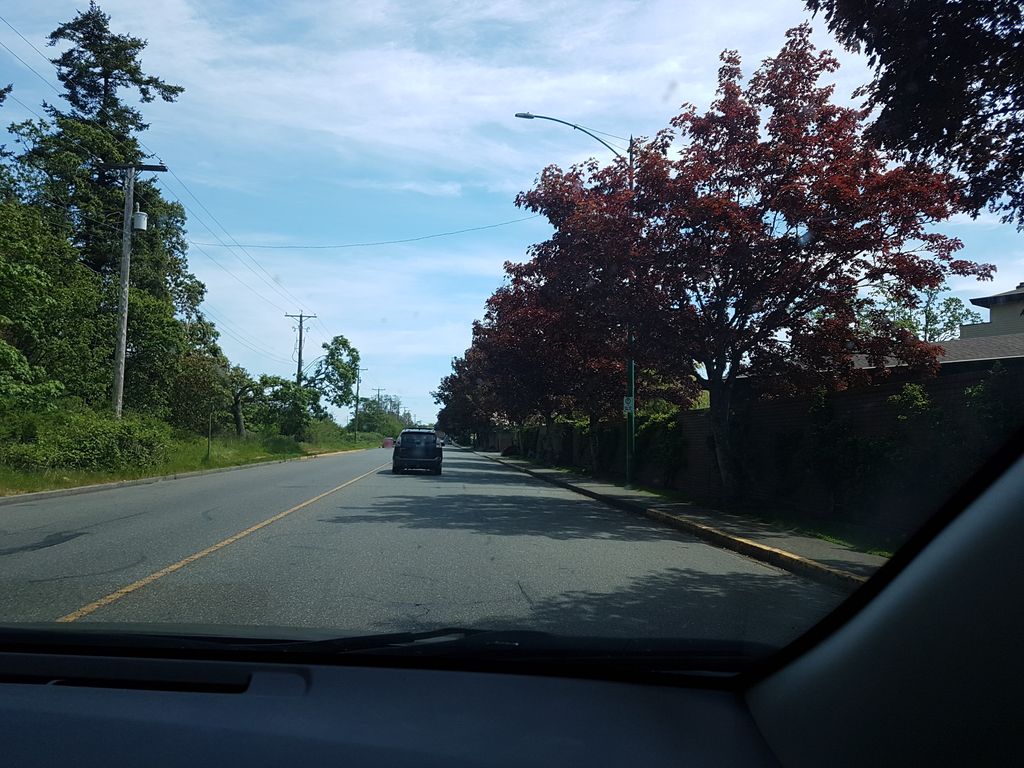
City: victoria